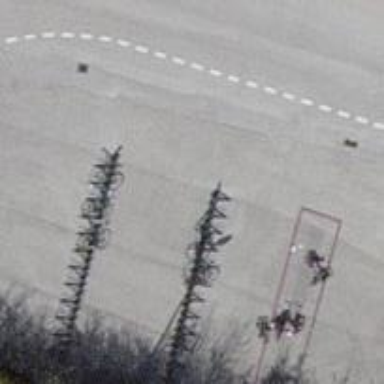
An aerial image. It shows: Bicycle rental facility.